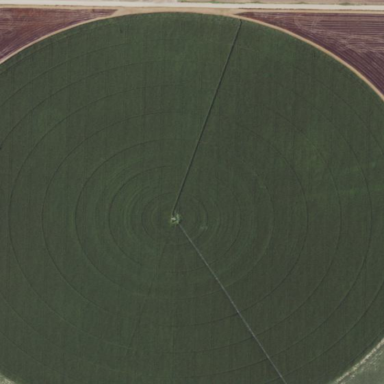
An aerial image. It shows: Farmland with pivot irrigation system.